Question: So I first tried to make a short example just to get text-to-speech working in main function. This worked and no problems. Code looks like this:
'''
#include <QtGui/QGuiApplication>
#include "qtquick2applicationviewer.h"
#include <QDebug>
#include <sapi.h>
#include <windows.h>
#include <atlbase.h>
#include "sphelper.h"
int main(int argc, char *argv[])
{
QGuiApplication app(argc, argv);
QtQuick2ApplicationViewer viewer;
viewer.setMainQmlFile(QStringLiteral("qml/GC/main.qml"));
viewer.showExpanded();
CComPtr<ISpObjectToken> cpVoiceToken;
CComPtr<IEnumSpObjectTokens> cpEnum;
ISpVoice * pVoice = NULL;
ULONG count = 0;
if (FAILED(::CoInitialize(NULL)))
return FALSE;
HRESULT hr = CoCreateInstance(CLSID_SpVoice, NULL, CLSCTX_ALL, IID_ISpVoice, (void **)&pVoice);
if(SUCCEEDED(hr))
{
//Enumerate voices.
hr = SpEnumTokens(SPCAT_VOICES, NULL, NULL, &cpEnum);
}
else
{
qDebug() << "Failed to initialize SAPI5";
}
if(SUCCEEDED(hr))
{
//Get number of voices.
hr = cpEnum->GetCount(&count);
qDebug() << "TTS voices found: " + QString::number(count);
}
else
{
qDebug() << "Failed to enumerate voices. Using default.";
hr = S_OK;
}
if(SUCCEEDED(hr))
{
cpVoiceToken.Release();
cpEnum->Item(4, &cpVoiceToken);
pVoice->SetVoice(cpVoiceToken);
hr = pVoice->Speak(L"Hello! How are you?", 0, NULL);
pVoice->Release();
pVoice = NULL;
}
::CoUninitialize();
qDebug() << "End";
return app.exec();
}
'''
This outputs the number of voices I have installed on my computer and says the text: "Hello! How are you?".
When I now move this code to a class:
'''
#ifndef TTS_H
#define TTS_H
#include <sapi.h>
#include <windows.h>
#include <atlbase.h>
#include "sphelper.h"
class Tts
{
public:
Tts();
bool Initialize();
HRESULT Speak(char * text, ISpVoice * pVoice);
private:
};
#endif // TTS_H
'''
'''
#include "tts.h"
#include <QDebug>
#include <sapi.h>
#include <windows.h>
#include <atlbase.h>
#include "sphelper.h"
Tts::Tts()
{
}
bool Tts::Initialize()
{
CComPtr<ISpObjectToken> cpVoiceToken;
CComPtr<IEnumSpObjectTokens> cpEnum;
ISpVoice * pVoice = NULL;
ULONG count = 0;
if (FAILED(::CoInitialize(NULL)))
return false;
HRESULT hr = CoCreateInstance(CLSID_SpVoice, NULL, CLSCTX_ALL, IID_ISpVoice, (void **)&pVoice);
if(SUCCEEDED(hr))
{
//Enumerate voices.
hr = SpEnumTokens(SPCAT_VOICES, NULL, NULL, &cpEnum);
}
else
{
qDebug() << "Failed to initialize SAPI5";
}
if(SUCCEEDED(hr))
{
//Get number of voices.
hr = cpEnum->GetCount(&count);
qDebug() << "TTS voices found: " + QString::number(count);
}
else
{
qDebug() << "Failed to enumerate voices. Using default.";
hr = S_OK;
}
if(SUCCEEDED(hr))
{
cpVoiceToken.Release();
cpEnum->Item(4, &cpVoiceToken);
pVoice->SetVoice(cpVoiceToken);
Speak("Some text here", pVoice);
pVoice->Release();
pVoice = NULL;
}
::CoUninitialize();
return true;
}
HRESULT Tts::Speak(char * text, ISpVoice * pVoice)
{
HRESULT hr;
hr = pVoice->Speak(L"Hello! How are you?", 0, NULL);
return hr;
}
'''
New
'''
#include <QtCore>
#include <QtGui/QGuiApplication>
#include <QtQuick>
#include "qtquick2applicationviewer.h"
#include <QDebug>
#include "tts.h"
int main(int argc, char *argv[])
{
QGuiApplication app(argc, argv);
QtQuick2ApplicationViewer viewer;
viewer.setMainQmlFile(QStringLiteral("qml/GC/main.qml"));
viewer.showExpanded();
viewer.showMaximized();
return app.exec();
}
'''
I have just included the tts.h header file and get a lot of errors. I have tried rebuilding, cleaning and deleting the files in the build folder, but no luck. When building without the tts.h header file included in main the program runs as normal.
I don't understand why this happens when I move it to a class file. Here is the .pro file and errors:
'''
# Add more folders to ship with the application, here
folder_01.source = qml/GC
folder_01.target = qml
DEPLOYMENTFOLDERS = folder_01
# Additional import path used to resolve QML modules in Creator's code model
QML_IMPORT_PATH =
# If your application uses the Qt Mobility libraries, uncomment the following
# lines and add the respective components to the MOBILITY variable.
# CONFIG += mobility
# MOBILITY +=
# The .cpp file which was generated for your project. Feel free to hack it.
SOURCES += main.cpp simkeyevent.cpp serialthread.cpp serial.cpp tts.cpp
# Installation path
# target.path =
# Please do not modify the following two lines. Required for deployment.
include(qtquick2applicationviewer/qtquick2applicationviewer.pri)
qtcAddDeployment()
#Manually added:
QT += core gui serialport
HEADERS += simkeyevent.h serialthread.h serial.h tts.h
'''

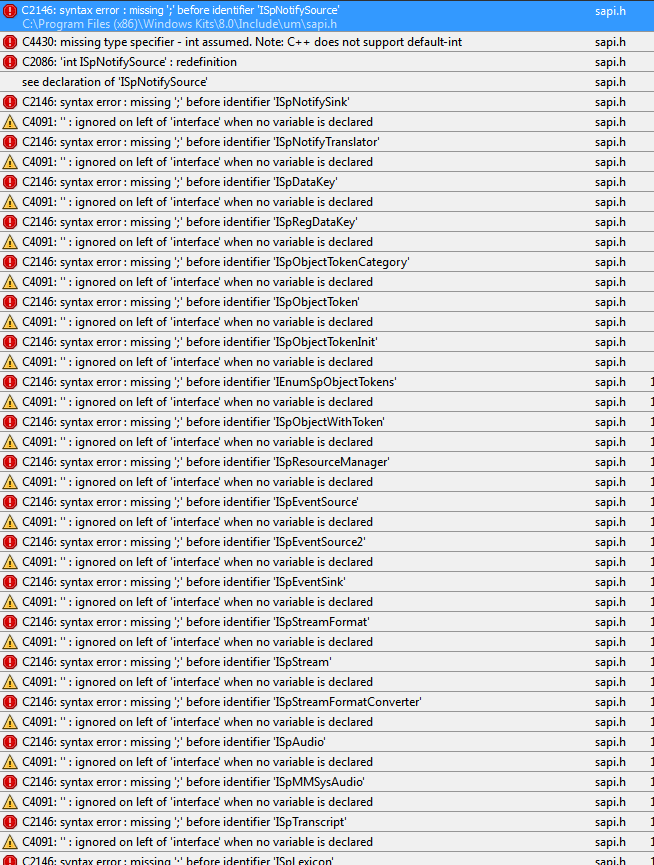
Answer: I would refactor your 'tts.h' to forward-declare the ISpVoice interface, and remove all the dependencies; this would also reduce compilation time considerably.
'''
#ifndef TTS_H
#define TTS_H
interface ISpVoice; // or struct ISpVoice, if GCC hates interface decls.
class Tts
{
public:
Tts();
bool Initialize();
HRESULT Speak(char * text, ISpVoice * pVoice);
private:
};
#endif // TTS_H
'''
Alternatively, your #include order is a bit odd; you're #including 'sapi.h' before 'windows.h', and there are some dependencies between the two. Try reversing them.
You left the line numbers off the error listing, but it looks like the initial error is on this line in sapi.h:
'''
typedef interface ISpNotifySource ISpNotifySource;
'''
So I suspect that GCC is having some problems with the 'interface' keyword, and that some other header file is masking this.